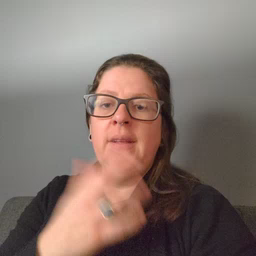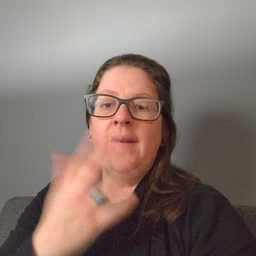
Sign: finger